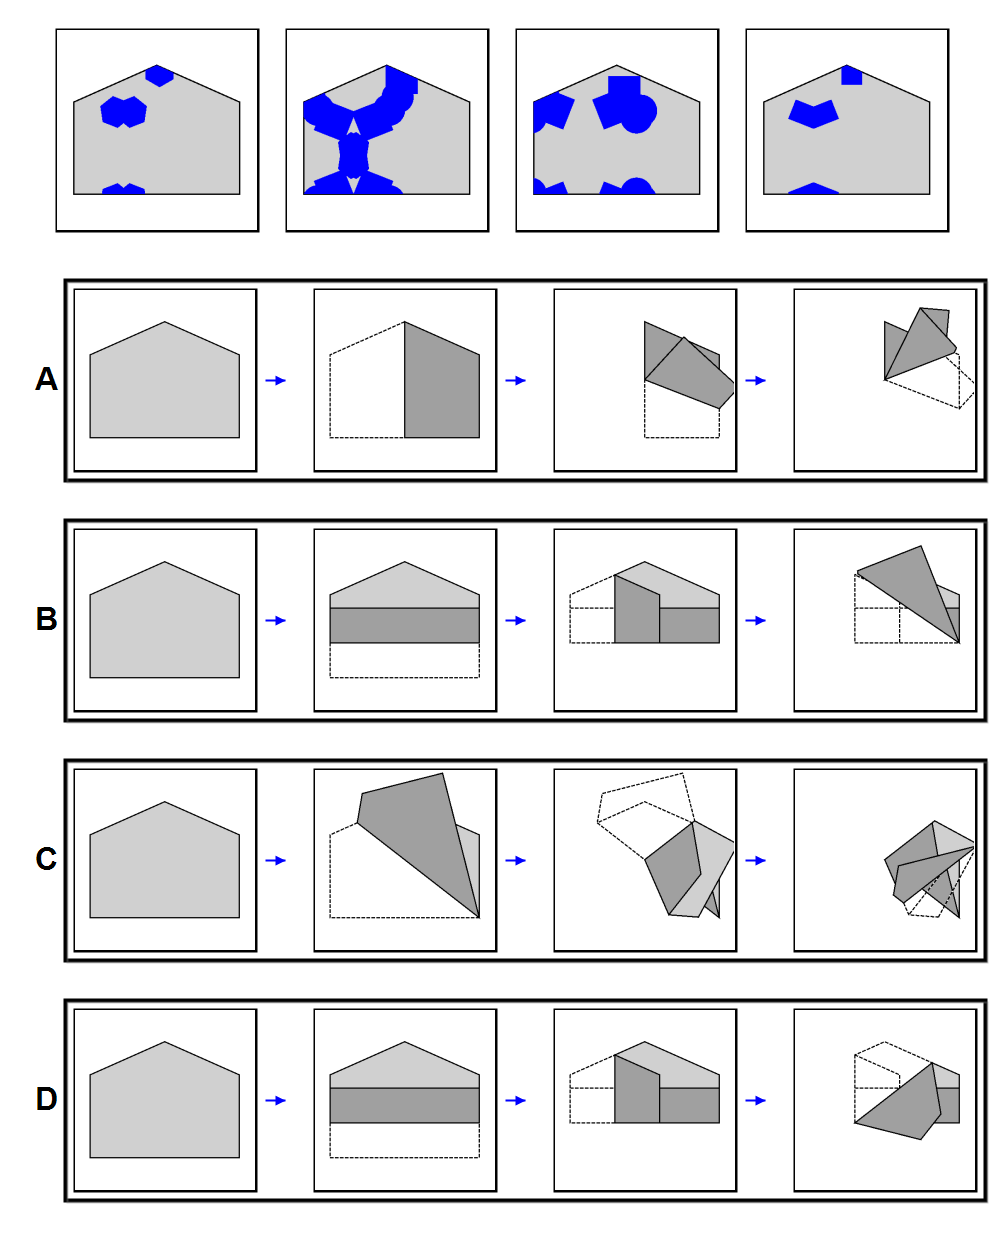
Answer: B